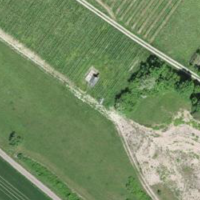
EUNIS habitat code: 40
Species observed at this site:
Euonymus europaeus